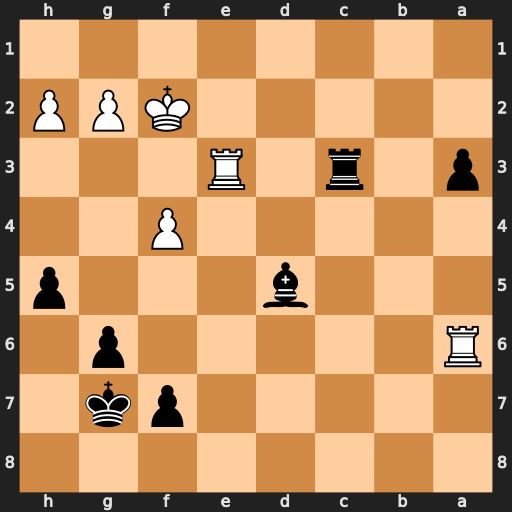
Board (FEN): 8/5pk1/R5p1/3b3p/5P2/p1r1R3/5KPP/8
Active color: b
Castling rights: -
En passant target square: -
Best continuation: Rc2+ Ke1 a2